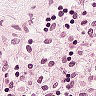
Metastatic tissue present: no